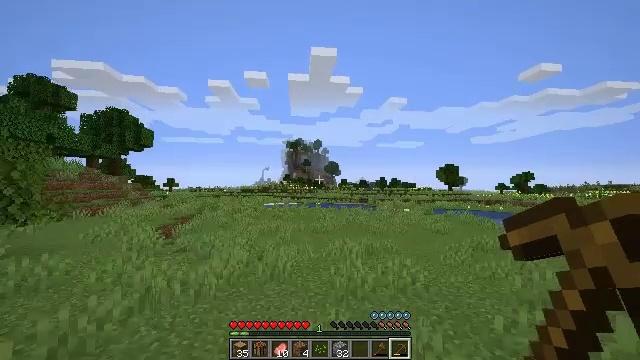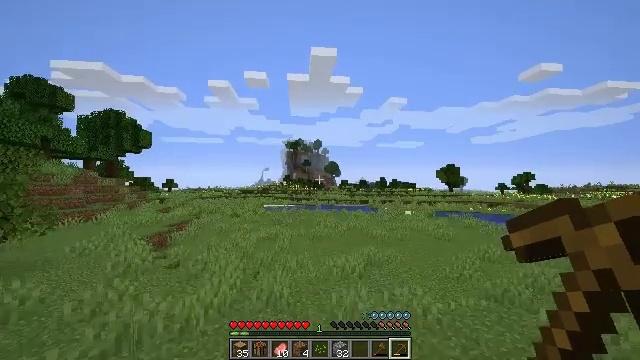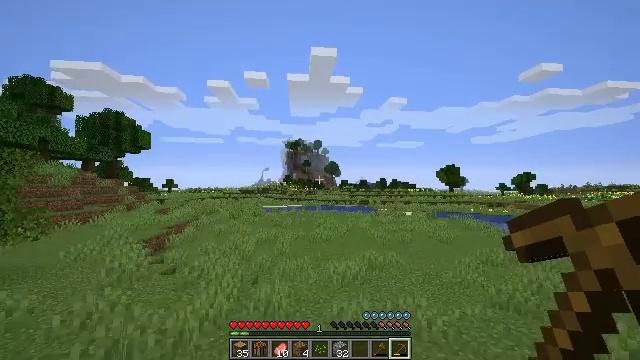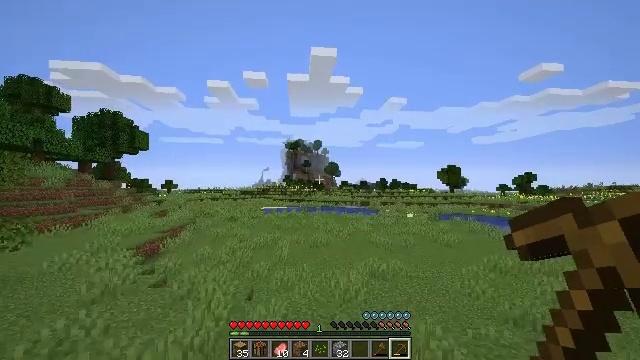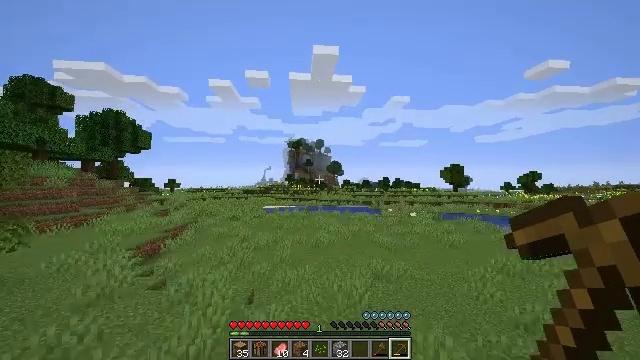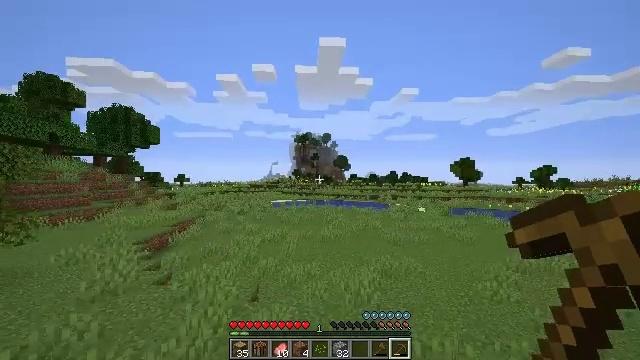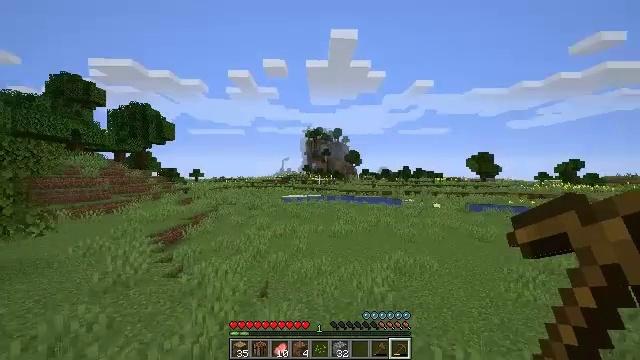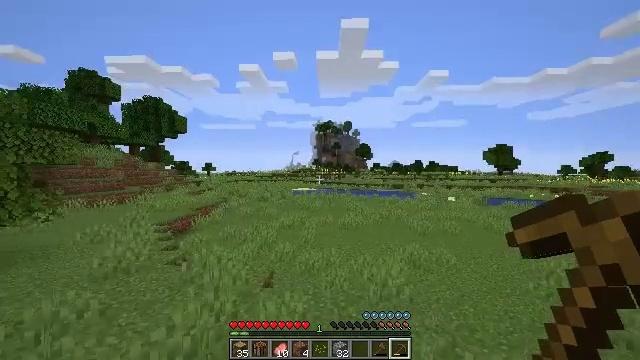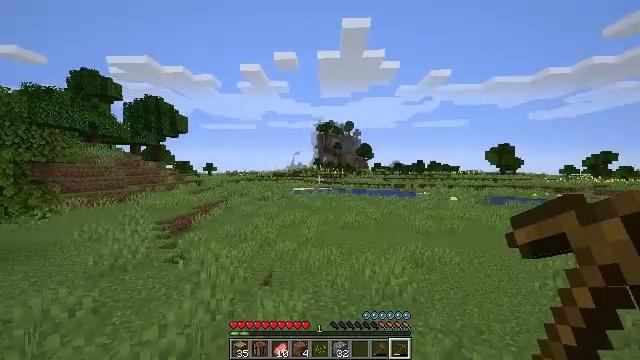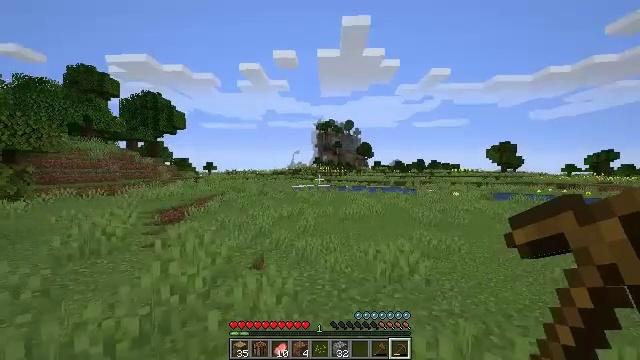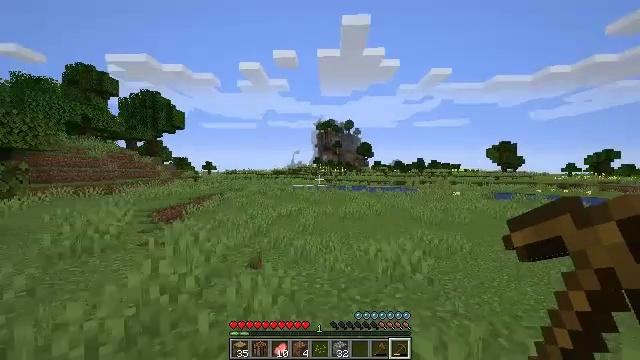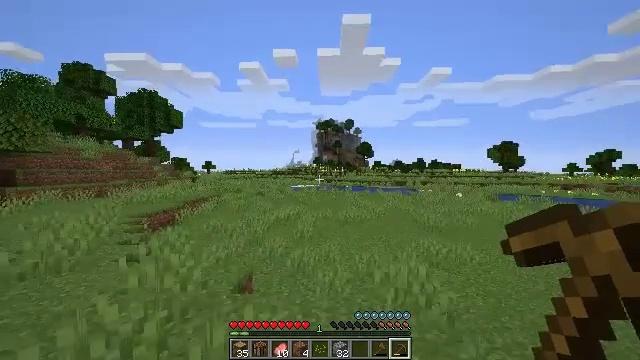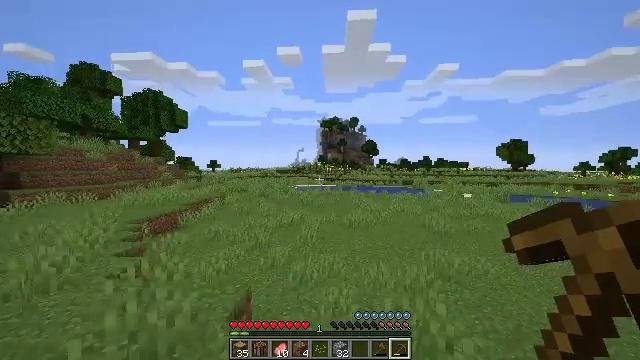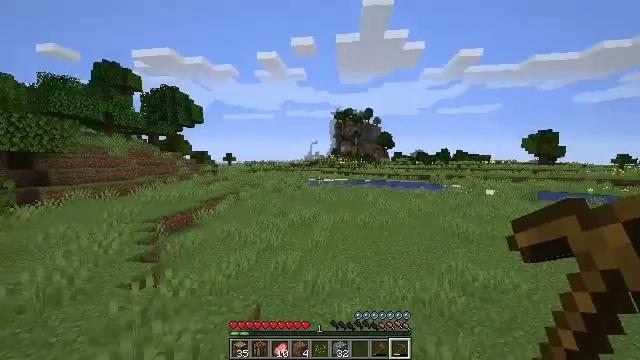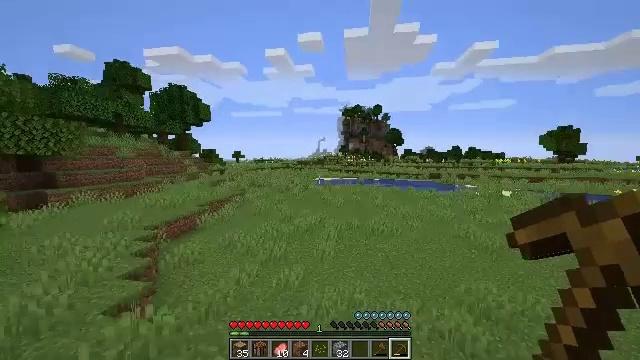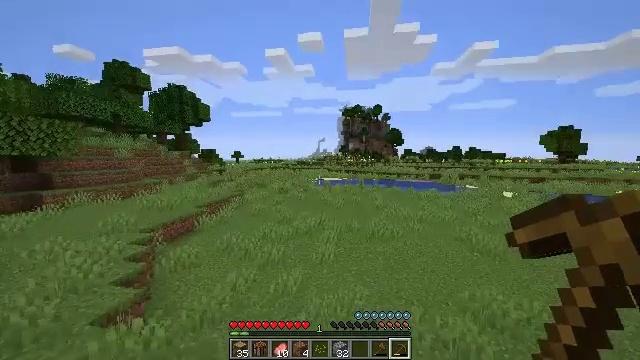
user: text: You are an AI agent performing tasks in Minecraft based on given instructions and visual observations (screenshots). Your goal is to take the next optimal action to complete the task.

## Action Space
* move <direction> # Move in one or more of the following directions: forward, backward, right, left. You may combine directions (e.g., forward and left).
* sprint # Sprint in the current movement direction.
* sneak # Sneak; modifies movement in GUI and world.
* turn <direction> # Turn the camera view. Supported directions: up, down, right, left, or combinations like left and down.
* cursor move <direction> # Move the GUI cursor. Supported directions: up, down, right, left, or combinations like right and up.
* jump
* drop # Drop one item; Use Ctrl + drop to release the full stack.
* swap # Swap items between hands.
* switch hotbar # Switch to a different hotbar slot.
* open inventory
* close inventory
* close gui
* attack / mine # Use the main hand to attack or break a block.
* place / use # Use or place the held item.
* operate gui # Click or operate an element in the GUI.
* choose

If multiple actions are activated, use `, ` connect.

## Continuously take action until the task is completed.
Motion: motion action
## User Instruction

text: Kill the cow.
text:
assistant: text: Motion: move forward
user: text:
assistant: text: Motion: move forward
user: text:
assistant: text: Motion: move forward
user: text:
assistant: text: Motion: move forward
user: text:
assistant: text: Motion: move forward, sprint, turn left and down
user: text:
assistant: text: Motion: move forward, sprint, turn left and down
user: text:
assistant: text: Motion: move forward, sprint, turn left and down
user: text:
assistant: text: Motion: move forward, sprint, jump
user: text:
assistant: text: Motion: move forward, jump
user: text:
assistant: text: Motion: move forward, jump
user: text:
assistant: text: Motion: move forward, jump
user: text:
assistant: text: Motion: move forward, turn left, jump
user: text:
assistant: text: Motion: move forward, turn left and down, jump
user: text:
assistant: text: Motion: move forward, turn left, jump
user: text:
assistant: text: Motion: move forward, jump
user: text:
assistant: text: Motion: move forward, jump
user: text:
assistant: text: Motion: move forward, jump
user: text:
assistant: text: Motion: move forward, jump
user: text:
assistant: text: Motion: move forward, jump
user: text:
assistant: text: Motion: move forward, jump
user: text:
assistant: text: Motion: move forward, jump
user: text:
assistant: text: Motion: move forward, jump
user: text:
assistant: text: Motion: move forward, jump
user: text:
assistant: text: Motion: move forward, jump
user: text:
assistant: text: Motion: move forward, jump
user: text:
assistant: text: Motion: move forward, jump
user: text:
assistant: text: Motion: move forward, jump
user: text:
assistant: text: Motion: move forward, turn left, jump
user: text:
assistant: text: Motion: move forward, turn left, jump
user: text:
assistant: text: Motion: move forward, jump